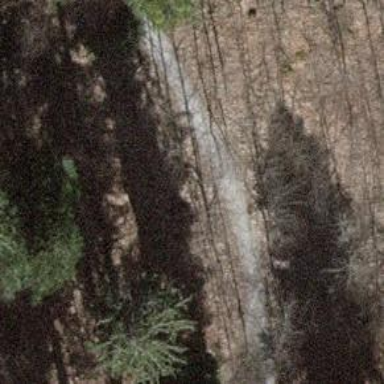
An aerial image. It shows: Gravel path.